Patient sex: F
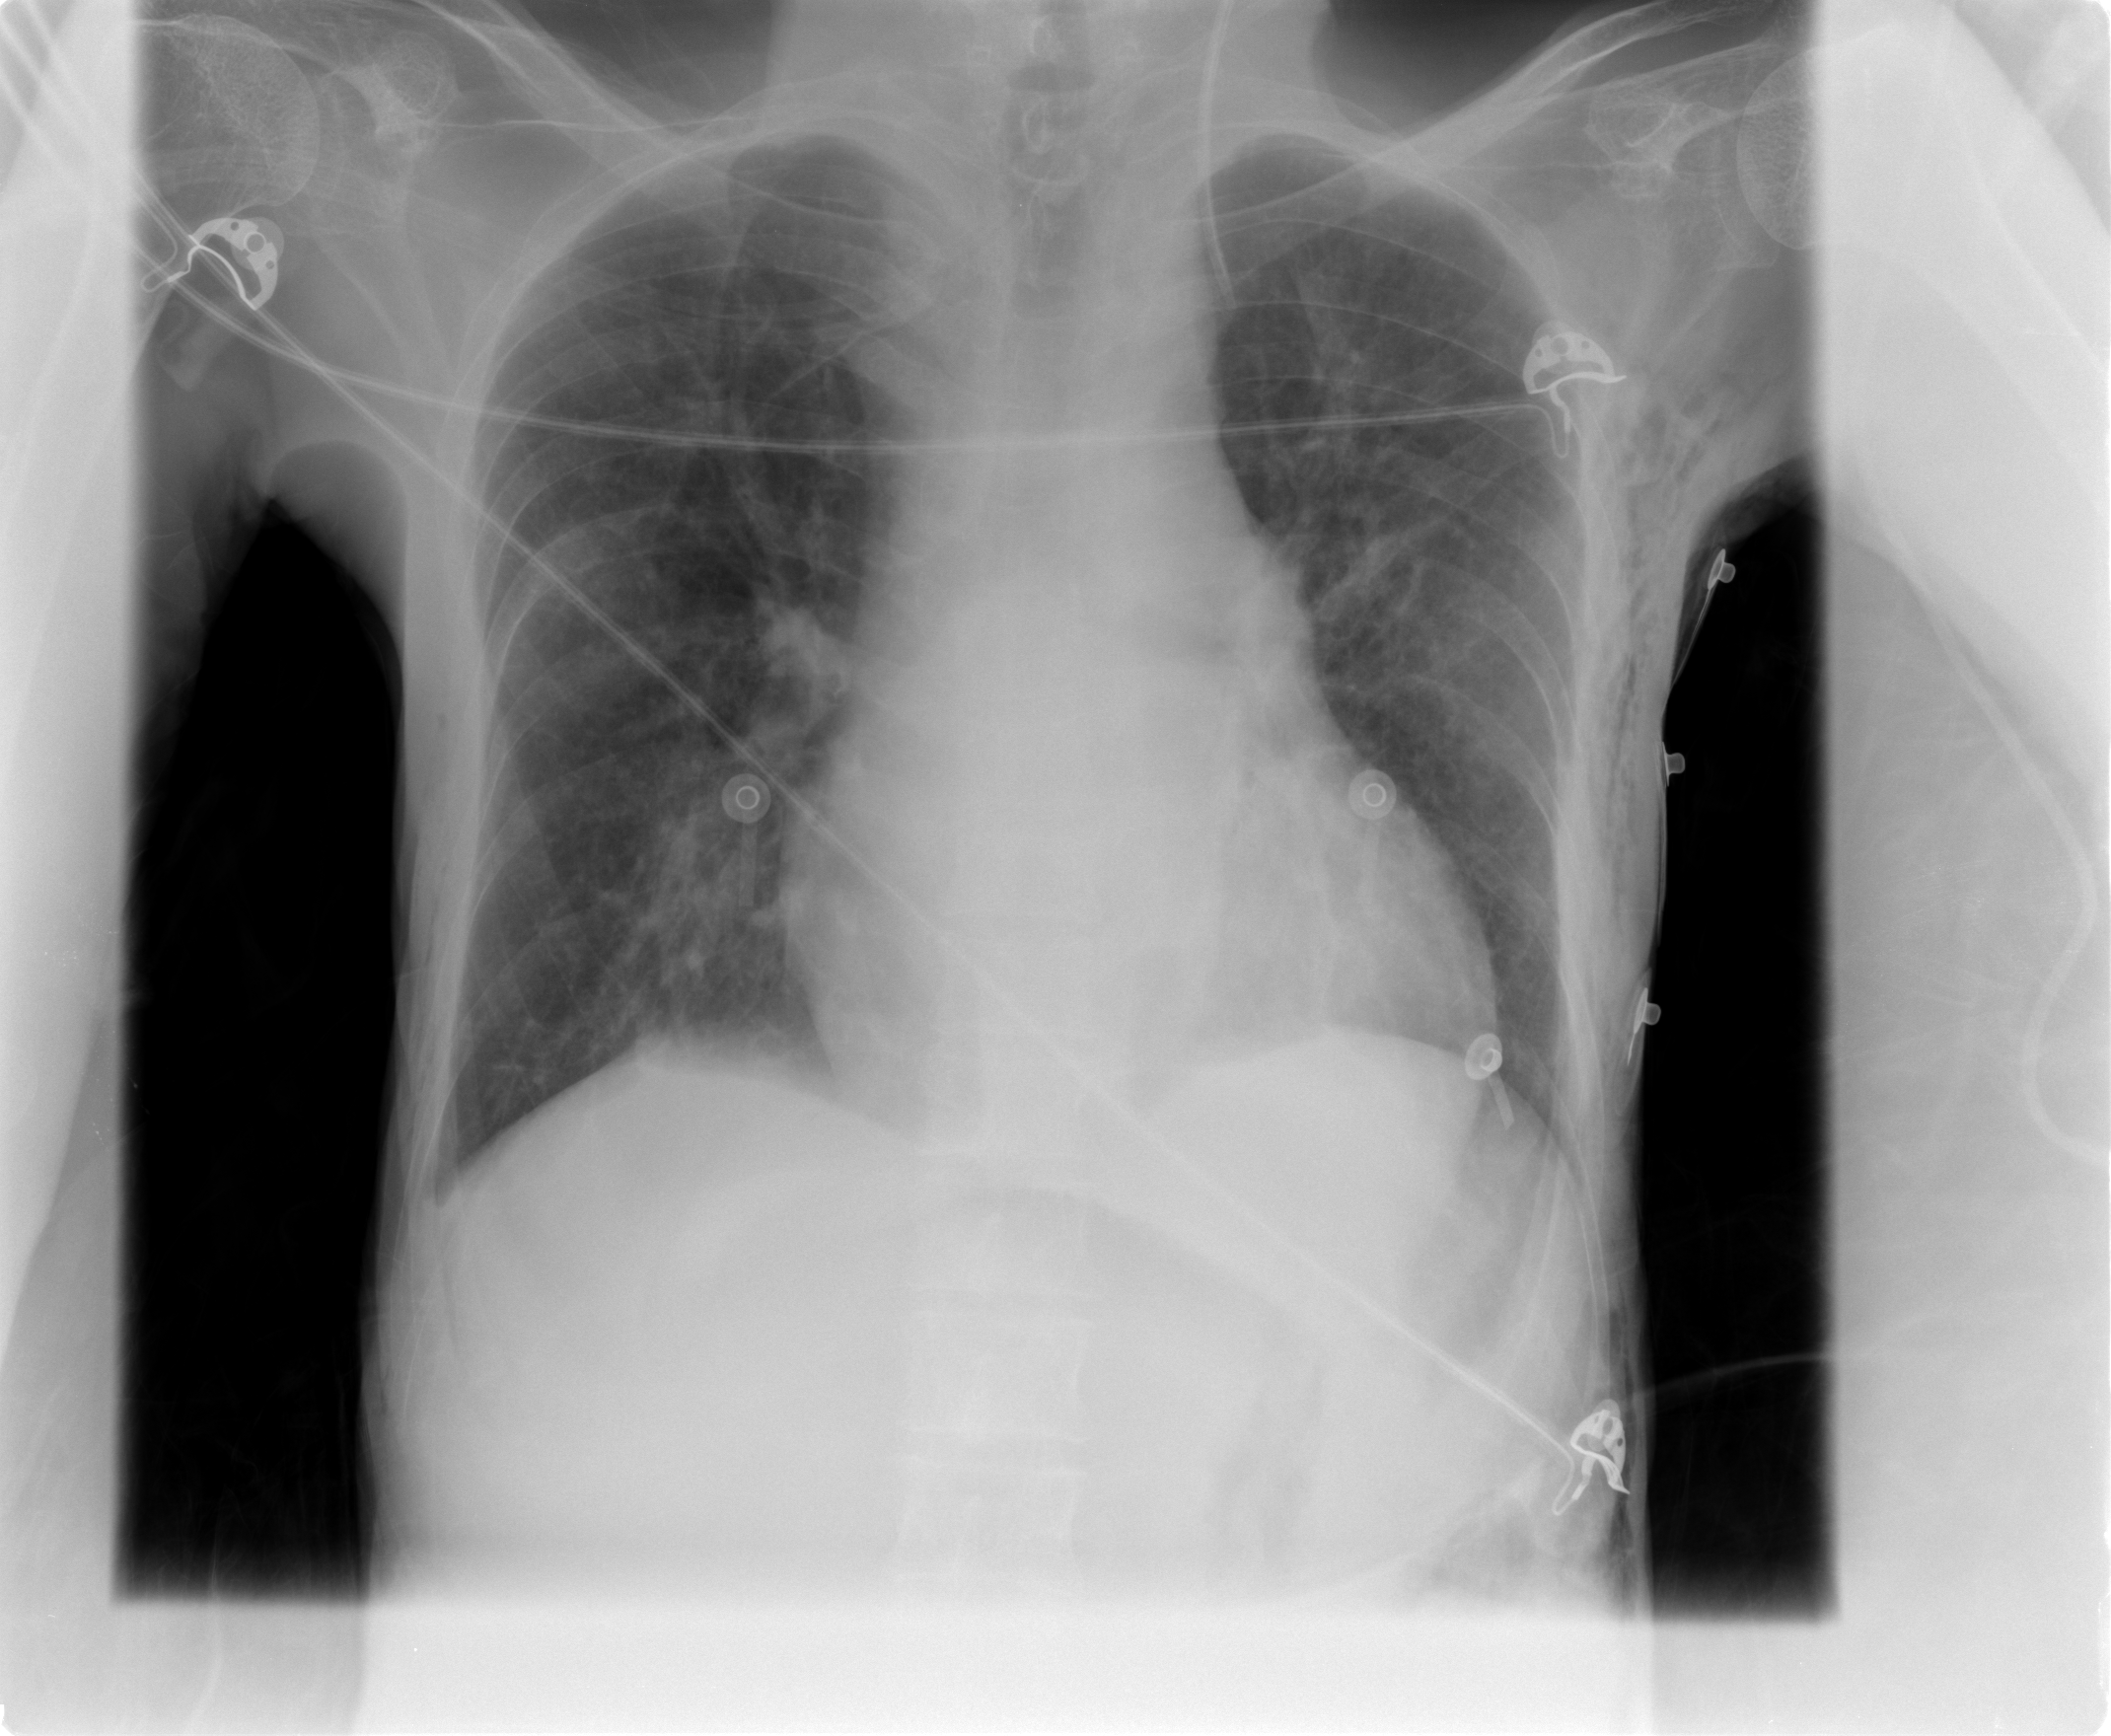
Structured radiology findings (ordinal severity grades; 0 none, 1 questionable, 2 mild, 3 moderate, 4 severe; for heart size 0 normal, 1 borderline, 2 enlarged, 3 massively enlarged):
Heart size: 0
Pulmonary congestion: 0
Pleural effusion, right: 1
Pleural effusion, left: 0
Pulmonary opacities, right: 0
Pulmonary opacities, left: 0
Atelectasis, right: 2
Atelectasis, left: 0